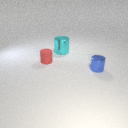
small red rubber cylinder behind small blue metal cylinder